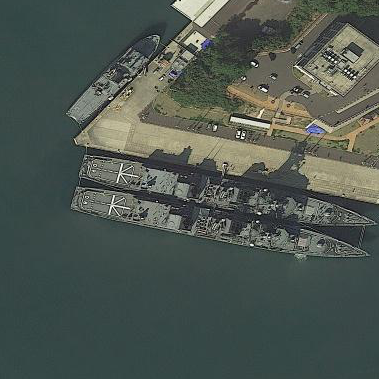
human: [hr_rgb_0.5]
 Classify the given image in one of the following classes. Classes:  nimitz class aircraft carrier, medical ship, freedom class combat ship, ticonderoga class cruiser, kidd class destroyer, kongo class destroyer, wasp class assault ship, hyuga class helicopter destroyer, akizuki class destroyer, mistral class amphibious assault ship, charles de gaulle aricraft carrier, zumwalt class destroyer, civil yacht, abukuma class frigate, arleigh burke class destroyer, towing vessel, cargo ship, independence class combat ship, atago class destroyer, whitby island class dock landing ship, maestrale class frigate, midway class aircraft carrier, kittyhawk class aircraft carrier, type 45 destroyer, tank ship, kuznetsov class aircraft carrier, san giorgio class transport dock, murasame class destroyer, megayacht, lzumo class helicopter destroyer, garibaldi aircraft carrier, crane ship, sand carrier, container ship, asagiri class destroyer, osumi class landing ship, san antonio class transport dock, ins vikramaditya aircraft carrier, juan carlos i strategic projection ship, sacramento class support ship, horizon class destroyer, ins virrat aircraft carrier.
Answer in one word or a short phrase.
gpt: Murasame class destroyer